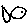
Label: fish